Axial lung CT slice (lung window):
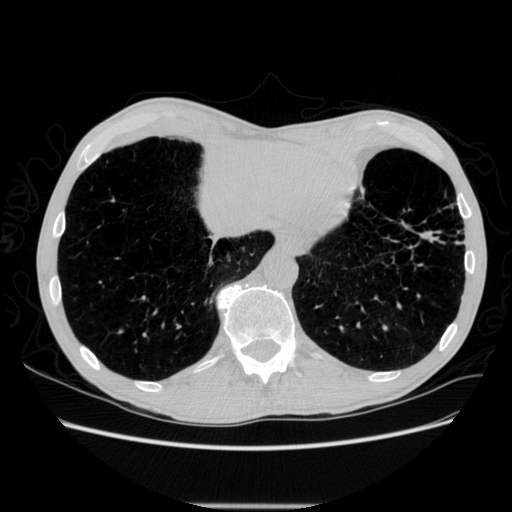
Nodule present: no